Question: I'm using Google Custom Search with a CustomSearchControl to display search results for a website. I can get the search results localized, and can add a localized no results string without problems. However, I cannot get the search box itself to become localized, i.e. the "Search" button and "XXX results".
The Google documentation <URL> doesn't mention any way to achieve this. Isn't this possible?
Here is the code I'm using.
'''
google.load('search', '1', {language : 'is', style : google.loader.themes.MINIMALIST});
google.setOnLoadCallback(function() {
var customSearchControl = new google.search.CustomSearchControl('MY_ID');
customSearchControl.setResultSetSize(google.search.Search.FILTERED_CSE_RESULTSET);
customSearchControl.setNoResultsString("Ekkert fannst.");
customSearchControl.draw('cse');
var queryFromUrl = parseQueryFromUrl();
if (queryFromUrl) {
customSearchControl.execute(queryFromUrl);
}
}, true);
'''

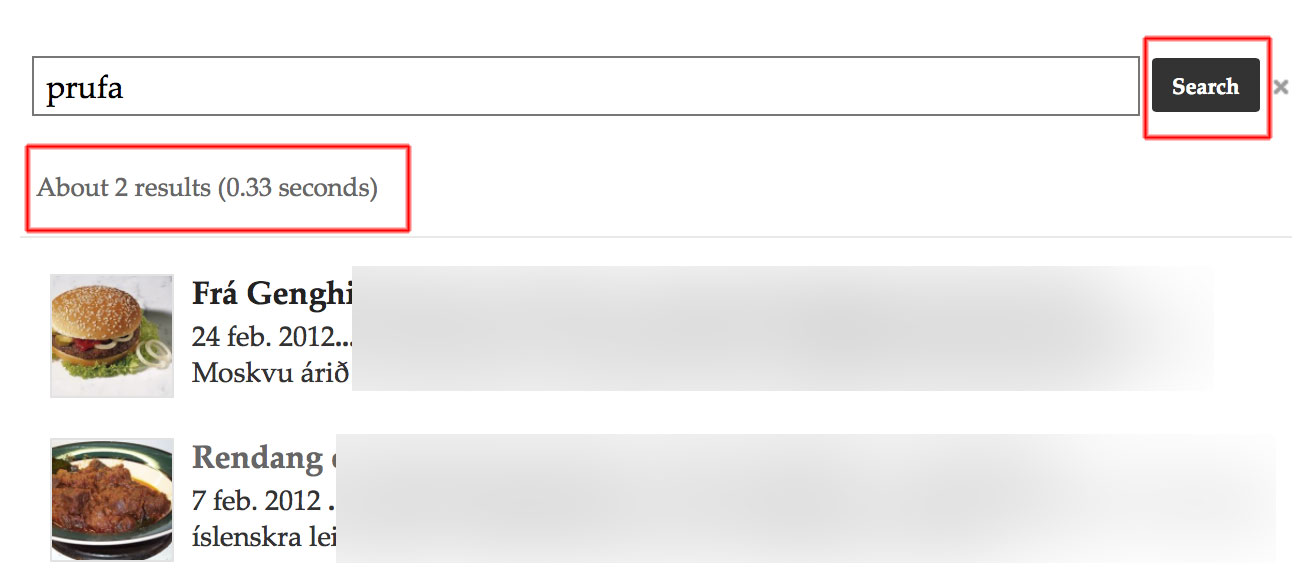
Answer: Official response from Google support
> I would like to update that currently for custom search element V2 code, you can change the search engine language only from the control panel->Basics->Language section. Whatever language you select it will be the same in all of your multilingual sites. You can't have different languages in different sites. Currently we don't have any parameter such as "language" in the Google Site Search code snippet to customize the language.In your case you can consider creating different search engine for different languages and change the Language setting in Control Panel --> Setup --> Basics --> Language in all the search engine respectively and share the query quota by adding the search engine in the Business group.Once you do that all these free search engines will share the query quota of your master GSS search engine.After that, you can configure each search engine with respective sites/URL pattern only and implement the specific search engines on respective sites.
Please review the document below to know about Language settings
<URL>
Please review the document below know about business group:
<URL>